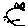
Label: cat